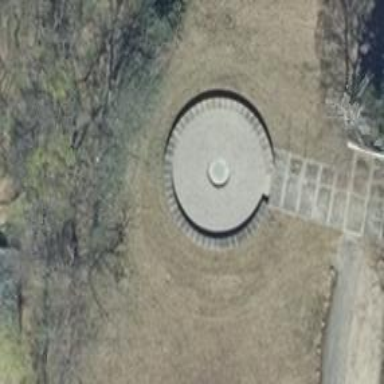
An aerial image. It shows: Memorial site with historic significance.